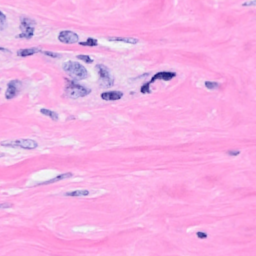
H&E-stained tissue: Breast